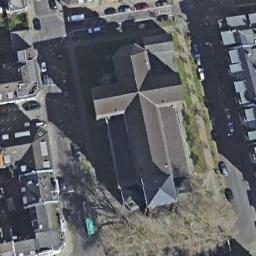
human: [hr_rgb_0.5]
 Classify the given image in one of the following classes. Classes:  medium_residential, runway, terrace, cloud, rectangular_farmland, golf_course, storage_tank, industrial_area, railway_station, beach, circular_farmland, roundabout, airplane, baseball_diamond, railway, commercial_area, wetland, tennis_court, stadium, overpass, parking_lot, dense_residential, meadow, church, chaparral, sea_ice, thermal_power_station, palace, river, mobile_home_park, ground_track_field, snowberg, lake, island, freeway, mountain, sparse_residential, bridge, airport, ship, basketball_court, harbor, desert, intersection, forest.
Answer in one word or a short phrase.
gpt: church